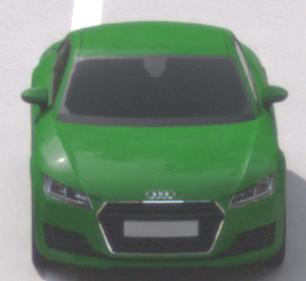
Make: Audi
Model: TT Coupé 1.8 TFSI
Detailed model: TT (8S) Coupé
Model produced from: 2015/08
Model produced until: 2018/06
Doors: 3
Color: green
Road condition: dry road
Daytime: morning or afternoon
Contrast: low contrast